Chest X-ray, PA view. Patient: 67 years old, sex F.
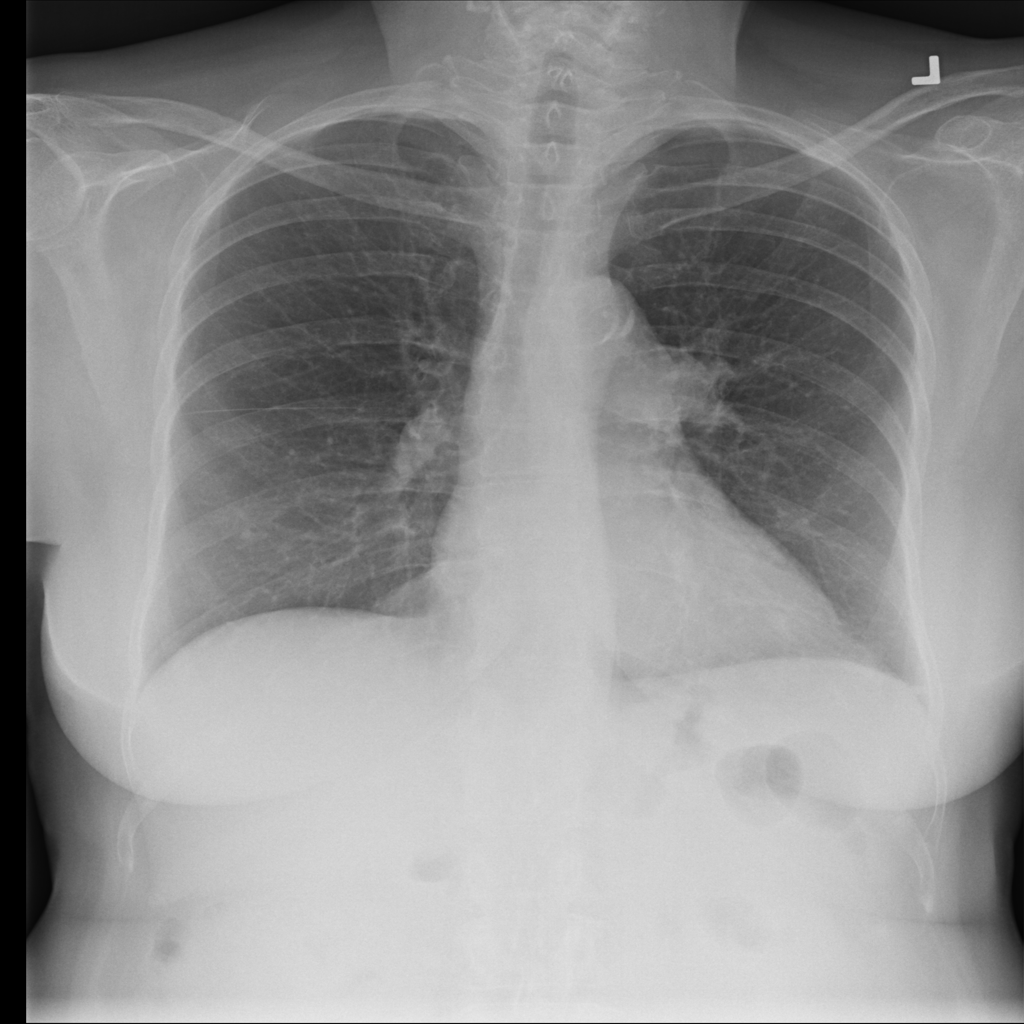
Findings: No Finding